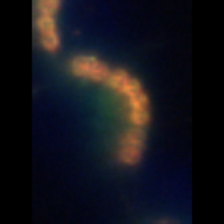
Taxon: Chaetoceros
Group: Diatoms